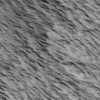
Label: not_dusty